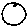
Label: moon